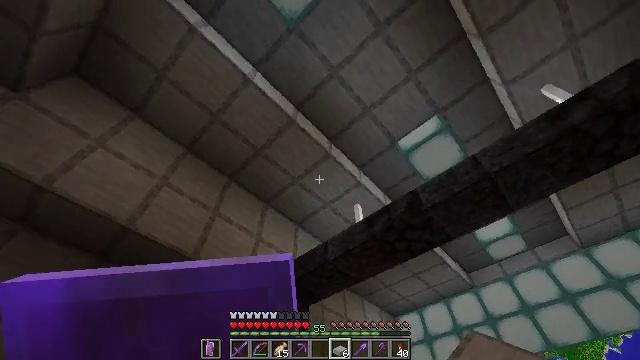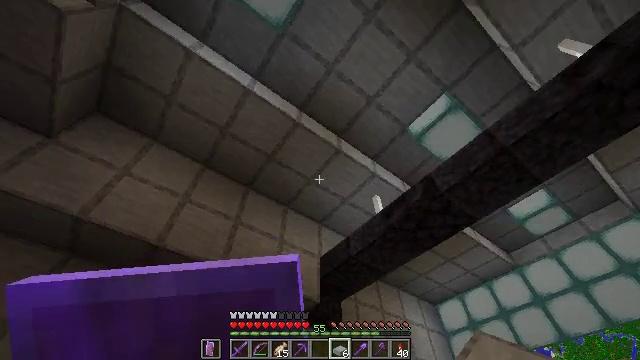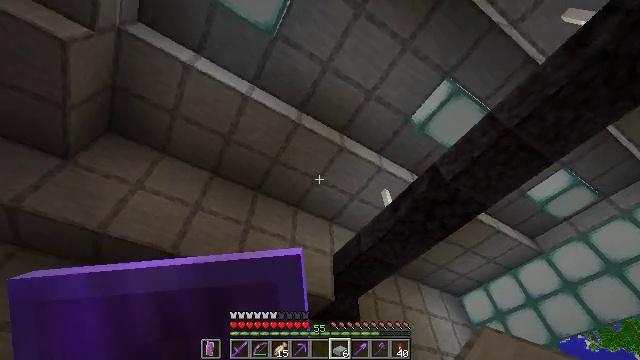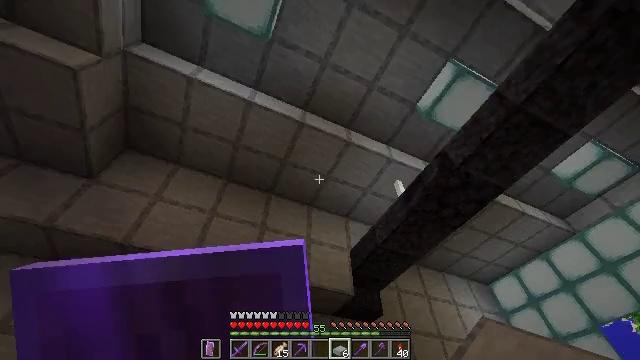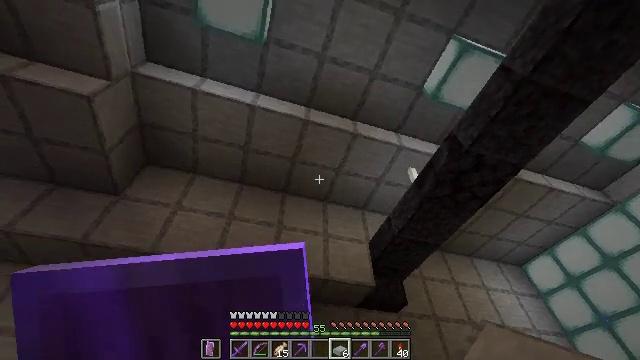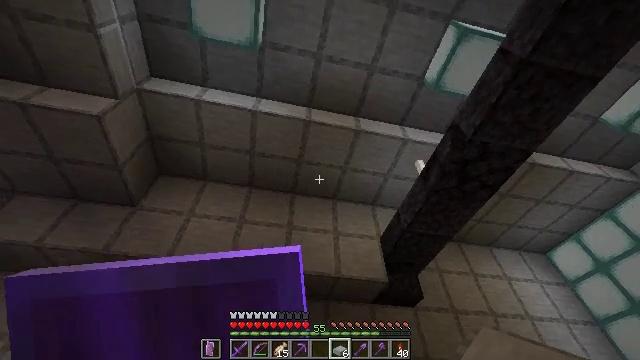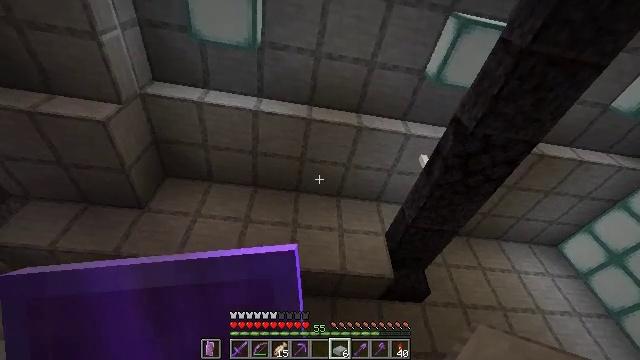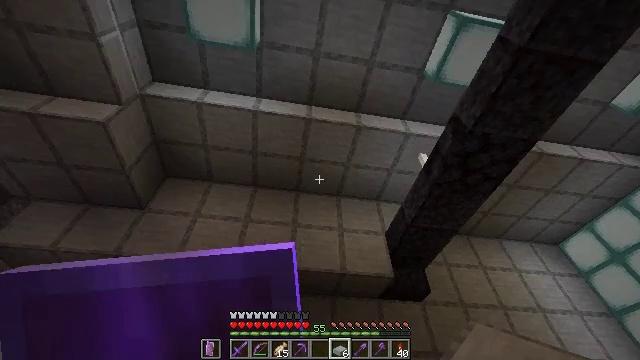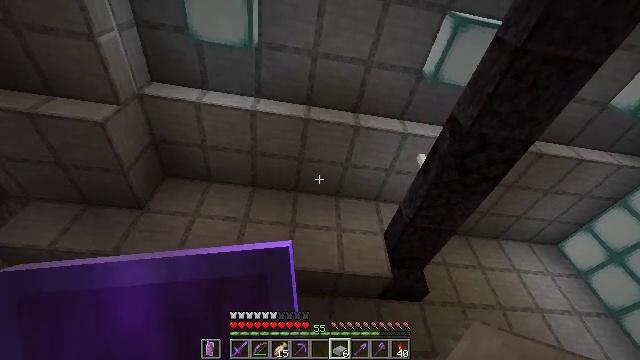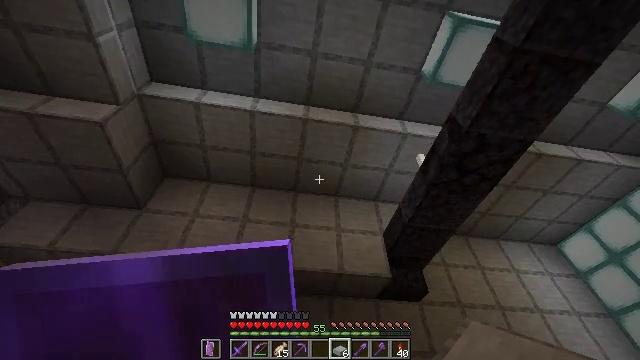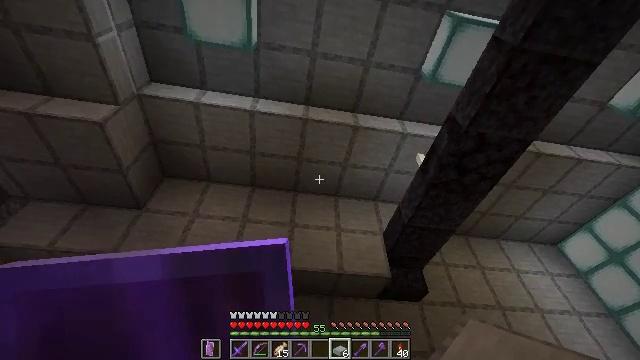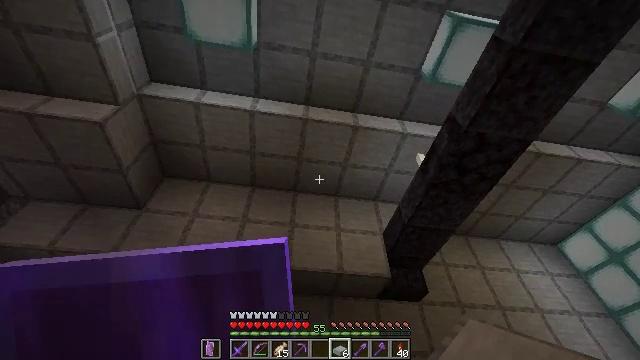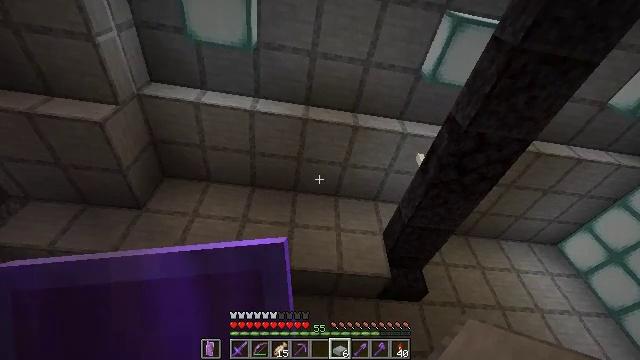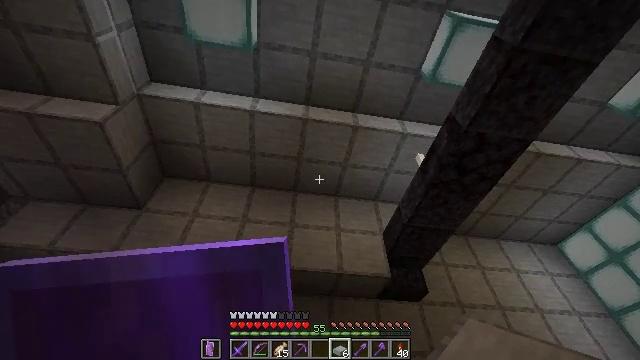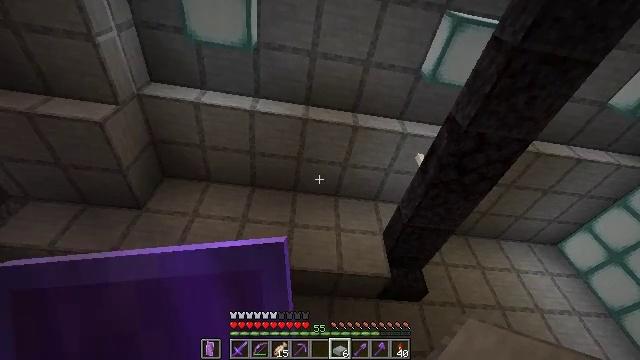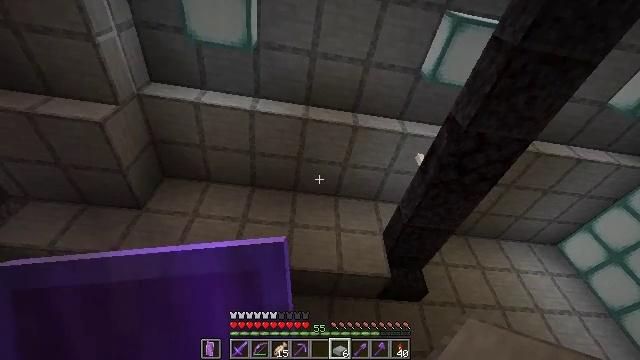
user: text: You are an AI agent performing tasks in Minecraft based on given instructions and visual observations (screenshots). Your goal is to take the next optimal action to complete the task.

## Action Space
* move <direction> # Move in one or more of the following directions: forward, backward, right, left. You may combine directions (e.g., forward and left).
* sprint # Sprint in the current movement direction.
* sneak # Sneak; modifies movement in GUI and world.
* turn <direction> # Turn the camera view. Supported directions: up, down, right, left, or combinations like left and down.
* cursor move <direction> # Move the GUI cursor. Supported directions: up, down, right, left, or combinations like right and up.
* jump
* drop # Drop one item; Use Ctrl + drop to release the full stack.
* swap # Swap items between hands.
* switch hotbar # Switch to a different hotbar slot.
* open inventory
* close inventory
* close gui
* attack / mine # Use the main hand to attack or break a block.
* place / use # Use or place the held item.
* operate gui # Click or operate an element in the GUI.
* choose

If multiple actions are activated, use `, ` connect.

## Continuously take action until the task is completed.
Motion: motion action
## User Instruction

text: Gather smooth stone from the ground.
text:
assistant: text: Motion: move right, turn left
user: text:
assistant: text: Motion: move right, turn left
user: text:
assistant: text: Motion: move right, turn left
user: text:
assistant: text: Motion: move right, turn left and down
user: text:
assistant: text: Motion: turn left
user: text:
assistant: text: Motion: turn left
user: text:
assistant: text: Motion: no_op
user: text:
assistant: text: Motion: no_op
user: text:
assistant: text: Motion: no_op
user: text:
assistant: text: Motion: no_op
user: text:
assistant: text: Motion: no_op
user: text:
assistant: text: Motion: no_op
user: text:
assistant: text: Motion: no_op
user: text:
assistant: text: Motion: no_op
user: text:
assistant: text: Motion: no_op
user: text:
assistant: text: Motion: move right
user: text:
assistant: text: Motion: move right
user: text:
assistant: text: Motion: move right
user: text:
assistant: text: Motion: move forward and move right
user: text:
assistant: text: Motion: move forward
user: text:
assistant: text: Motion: move forward
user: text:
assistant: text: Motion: move forward
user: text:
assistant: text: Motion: turn up
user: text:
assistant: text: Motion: turn up
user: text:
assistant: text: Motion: no_op
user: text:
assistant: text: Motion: no_op
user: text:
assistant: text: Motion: no_op
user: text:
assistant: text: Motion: no_op
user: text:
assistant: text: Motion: no_op
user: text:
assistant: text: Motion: no_op